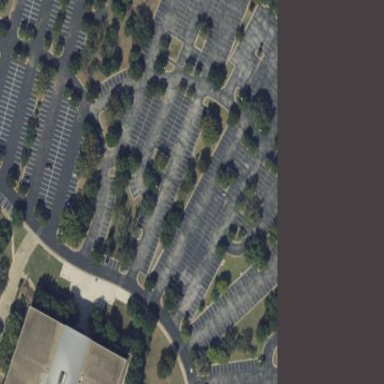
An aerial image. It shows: Parking area with surface.